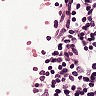
Metastatic tissue present: no